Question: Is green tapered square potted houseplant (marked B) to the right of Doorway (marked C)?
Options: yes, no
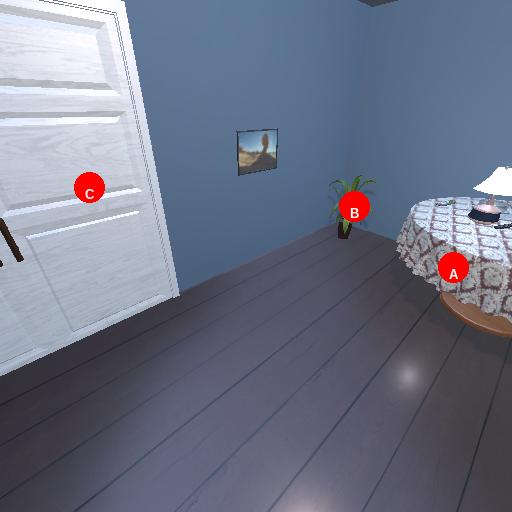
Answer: yes